Field crop: tomato
Growth stage: 1
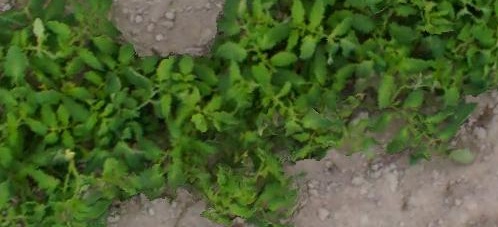
Species: tomato